Question: : This only happens with MSSQL & jtds 1.2.6 Still investigating...
**Duplicate of : <URL>
**Mule Documentation sucks.
I want to rollback everything inside a flow that has several database endpoints.
I have a single JDBC datasource resource (i.e. no need for fancy XA, 2PC, etc).
I have managed to configure Mule to, at least, not complain that no Transaction Manager is configured, etc.... but: It doesn't work; i.e it does not rollback the transaction when an exception occurs.
Since I'm running Mule standalone, I don't have fancy weblogic, jboss, etc transactionmanagers so I thought I could use Spring's DataSourceTransactionManager. What other choice I have for this?
Here is my flow (flow1 is just for triggering flow2, wich is the one I want to be transactional):

And the XML:
'''
<?xml version="1.0" encoding="UTF-8"?>
<mule version="CE-3.3.0">
<spring:beans>
<spring:bean id="transactionManager"
class="org.springframework.jdbc.datasource.DataSourceTransactionManager">
<spring:property name="dataSource" ref="dataSource" />
</spring:bean>
<spring:bean id="transactionFactory"
class="org.mule.module.spring.transaction.SpringTransactionFactory">
<spring:property name="manager" ref="transactionManager" />
</spring:bean>
<spring:bean id="dataSource" name="dataSource" class="org.springframework.jdbc.datasource.DriverManagerDataSource">
<spring:property name="driverClassName" value="com.mysql.jdbc.Driver"/>
<spring:property name="url" value="jdbc:mysql://localhost/mydb"/>
<spring:property name="username" value="sa"/>
<spring:property name="password" value=""/>
</spring:bean>
</spring:beans>
<jdbc:connector name="jdbcConnector" dataSource-ref="dataSource"
transactionPerMessage="true" queryTimeout="20000" pollingFrequency="10000"
doc:name="Database" validateConnections="false"></jdbc:connector>
<flow name="flow1" doc:name="flow1">
<http:inbound-endpoint exchange-pattern="request-response" host="localhost" port="8081" doc:name="HTTP"/>
<vm:outbound-endpoint exchange-pattern="request-response" path="toFlow2" doc:name="VM"/>
</flow>
<flow name="flow2" doc:name="flow2">
<vm:inbound-endpoint exchange-pattern="request-response" path="toFlow2" doc:name="VM">
<custom-transaction factory-ref="transactionFactory" action="ALWAYS_BEGIN" timeout="10"/>
</vm:inbound-endpoint>
<jdbc:outbound-endpoint exchange-pattern="request-response" queryKey="query1" queryTimeout="-1" connector-ref="jdbcConnector" doc:name="Database">
<jdbc:query key="query1" value="insert into Foo (field1) values ('bar')"/>
<jdbc:transaction action="ALWAYS_JOIN"/>
</jdbc:outbound-endpoint>
<jdbc:outbound-endpoint exchange-pattern="request-response" queryKey="query2" queryTimeout="-1" connector-ref="jdbcConnector" doc:name="Database">
<jdbc:query key="query2" value="insert into Bar (field1) values ('foo')"/>
<jdbc:transaction action="ALWAYS_JOIN"/>
</jdbc:outbound-endpoint>
</flow>
</mule>
'''
Not shown here, I also have a default exception catch strategy, that simply writes the faulty payload to a file. I don't know if I need to do a rollback explicitly, but I didn't find how.
Any help would be much appreciated.
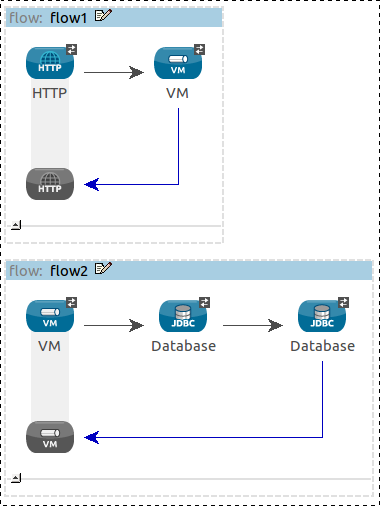
Answer: After two days of banging my head against Mule I finally managed to make this work.
Conclusions:
- <URL>-
The final working flow:
'''
<?xml version="1.0" encoding="UTF-8"?>
<mule xmlns:scripting="http://www.mulesoft.org/schema/mule/scripting" xmlns:jdbc="http://www.mulesoft.org/schema/mule/jdbc" xmlns:http="http://www.mulesoft.org/schema/mule/http"
xmlns:vm="http://www.mulesoft.org/schema/mule/vm" xmlns="http://www.mulesoft.org/schema/mule/core" xmlns:doc="http://www.mulesoft.org/schema/mule/documentation" xmlns:spring="http://www.springframework.org/schema/beans"
version="CE-3.3.0" xmlns:xsi="http://www.w3.org/2001/XMLSchema-instance"
xsi:schemaLocation="
http://www.mulesoft.org/schema/mule/vm http://www.mulesoft.org/schema/mule/vm/current/mule-vm.xsd
http://www.mulesoft.org/schema/mule/http http://www.mulesoft.org/schema/mule/http/current/mule-http.xsd
http://www.mulesoft.org/schema/mule/jdbc http://www.mulesoft.org/schema/mule/jdbc/current/mule-jdbc.xsd
http://www.springframework.org/schema/beans http://www.springframework.org/schema/beans/spring-beans-current.xsd
http://www.mulesoft.org/schema/mule/core http://www.mulesoft.org/schema/mule/core/current/mule.xsd
http://www.mulesoft.org/schema/mule/scripting http://www.mulesoft.org/schema/mule/scripting/current/mule-scripting.xsd ">
<spring:beans>
<spring:bean id="jtdsDataSource" name="jtdsDataSource" class="net.sourceforge.jtds.jdbcx.JtdsDataSource">
<spring:property name="user" value="your_user" />
<spring:property name="password" value="your_password" />
<spring:property name="databaseName" value="your_database" />
<spring:property name="serverName" value="your_host" />
</spring:bean>
<spring:bean id="transactionFactory" name="transactionFactory" class="org.mule.transport.jdbc.JdbcTransactionFactory" />
</spring:beans>
<jdbc:connector name="dbConnector" dataSource-ref="jtdsDataSource" validateConnections="true" queryTimeout="-1" pollingFrequency="0" doc:name="Database" />
<flow name="TriggerTxFlow" doc:name="TriggerTxFlow">
<http:inbound-endpoint exchange-pattern="request-response" host="localhost" port="8081" doc:name="HTTP" />
<vm:outbound-endpoint exchange-pattern="request-response" path="toTxFlow" doc:name="VM" />
</flow>
<flow name="TxFlow" doc:name="TxFlow">
<vm:inbound-endpoint exchange-pattern="request-response" path="toTxFlow" doc:name="VM">
<custom-transaction factory-ref="transactionFactory" action="ALWAYS_BEGIN" timeout="10" />
</vm:inbound-endpoint>
<jdbc:outbound-endpoint exchange-pattern="request-response" queryKey="insert" queryTimeout="-1" connector-ref="dbConnector" doc:name="Database">
<jdbc:transaction action="ALWAYS_JOIN" />
<jdbc:query key="insert" value="insert into test values (1, 'Test 1')" />
</jdbc:outbound-endpoint>
<jdbc:outbound-endpoint exchange-pattern="request-response" queryKey="insert2" queryTimeout="-1" connector-ref="dbConnector" doc:name="Database">
<jdbc:transaction action="ALWAYS_JOIN" />
<jdbc:query key="insert2" value="insert into test values (2, 'Test 2')" />
</jdbc:outbound-endpoint>
</flow>
</mule>
'''